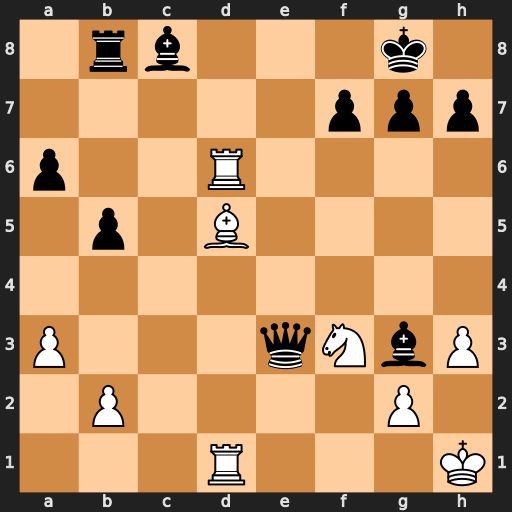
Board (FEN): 1rb3k1/5ppp/p2R4/1p1B4/8/P3qNbP/1P4P1/3R3K
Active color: w
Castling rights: -
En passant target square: -
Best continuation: Rd8+ Qe8 Rxe8#